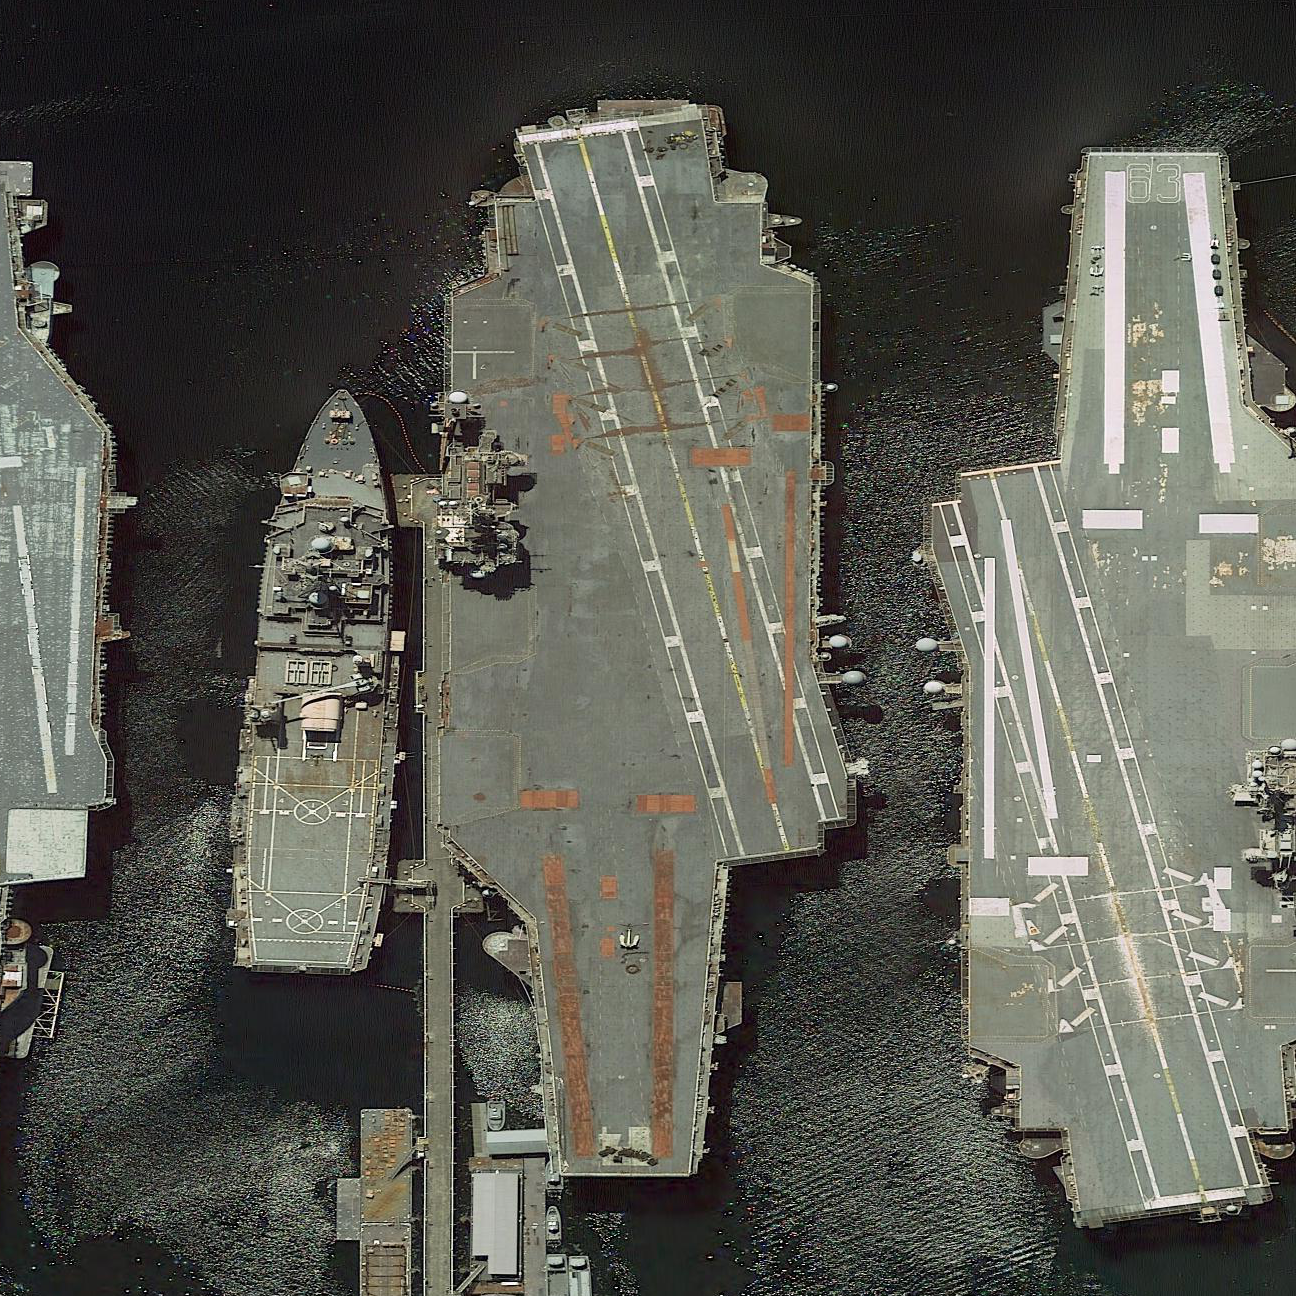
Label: aircraft_carrier